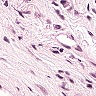
Metastatic tissue present: no